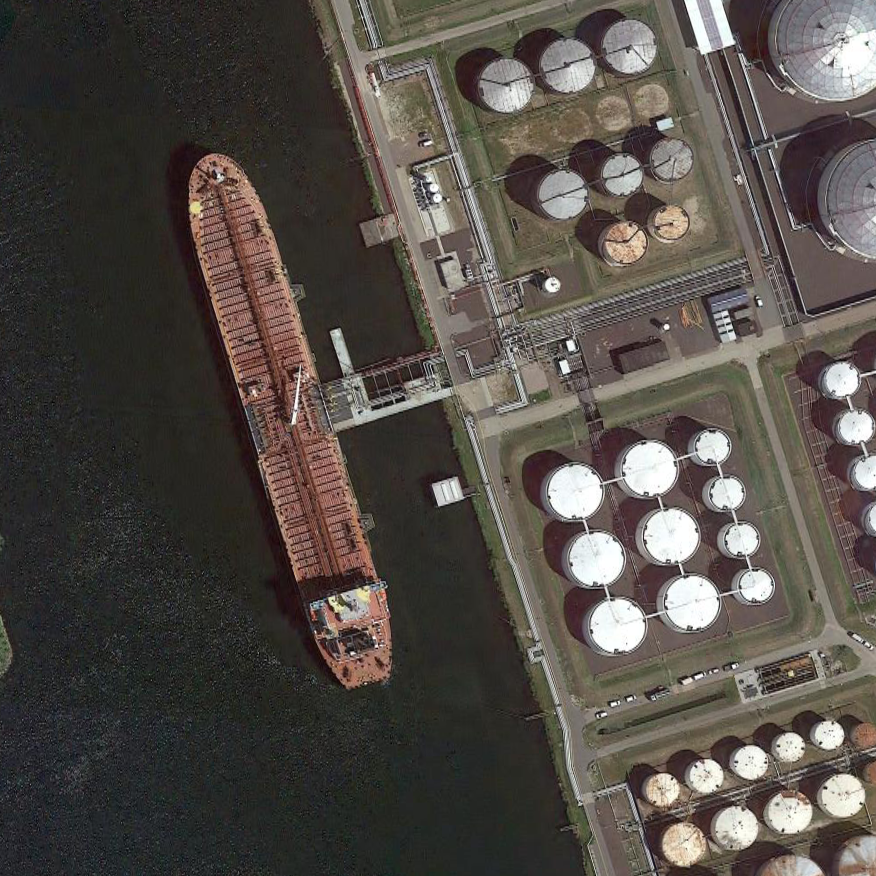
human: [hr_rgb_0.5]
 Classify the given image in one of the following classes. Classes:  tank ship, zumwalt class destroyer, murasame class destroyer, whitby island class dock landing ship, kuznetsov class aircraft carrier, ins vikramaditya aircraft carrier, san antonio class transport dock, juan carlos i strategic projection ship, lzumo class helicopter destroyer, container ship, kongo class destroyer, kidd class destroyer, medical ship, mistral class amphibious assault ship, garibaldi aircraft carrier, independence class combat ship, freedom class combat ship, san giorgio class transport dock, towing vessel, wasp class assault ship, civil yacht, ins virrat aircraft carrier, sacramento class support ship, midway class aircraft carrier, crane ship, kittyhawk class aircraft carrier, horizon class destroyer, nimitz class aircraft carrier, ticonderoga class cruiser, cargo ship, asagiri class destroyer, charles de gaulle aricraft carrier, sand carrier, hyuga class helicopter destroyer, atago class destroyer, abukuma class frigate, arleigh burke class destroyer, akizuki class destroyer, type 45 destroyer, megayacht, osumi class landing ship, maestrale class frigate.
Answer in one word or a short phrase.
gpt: Tank ship